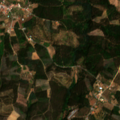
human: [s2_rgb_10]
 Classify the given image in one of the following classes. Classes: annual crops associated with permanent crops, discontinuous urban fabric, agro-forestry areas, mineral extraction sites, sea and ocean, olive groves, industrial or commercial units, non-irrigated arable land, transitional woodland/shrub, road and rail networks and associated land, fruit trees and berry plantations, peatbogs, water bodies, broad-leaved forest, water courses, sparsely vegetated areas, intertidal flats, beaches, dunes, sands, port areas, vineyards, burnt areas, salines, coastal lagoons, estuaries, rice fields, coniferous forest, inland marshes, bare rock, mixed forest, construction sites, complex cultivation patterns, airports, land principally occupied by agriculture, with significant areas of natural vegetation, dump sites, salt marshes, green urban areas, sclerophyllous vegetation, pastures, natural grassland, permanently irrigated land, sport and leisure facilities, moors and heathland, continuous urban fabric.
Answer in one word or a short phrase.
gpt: land principally occupied by agriculture, with significant areas of natural vegetation, broad-leaved forest, mixed forest, transitional woodland/shrub